Interaction volume radius: 5 \u00c5
Interaction volume height: 10 \u00c5
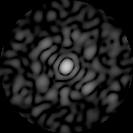
Disorder parameter: 0.8323